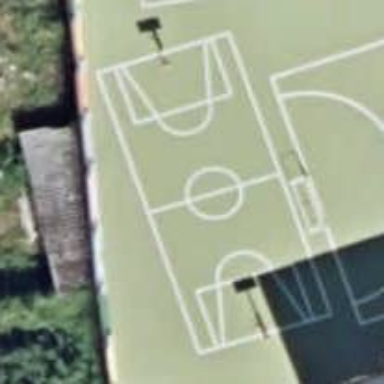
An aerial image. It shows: Basketball court located in leisure land pitch.